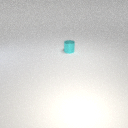
small cyan metal cylinder